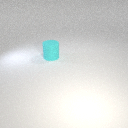
large cyan rubber cylinder